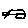
Label: car